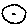
Label: circle